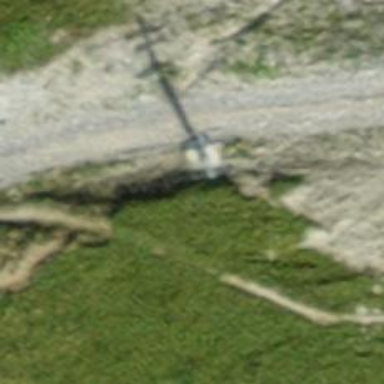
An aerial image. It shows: Pylon used for aerialway.